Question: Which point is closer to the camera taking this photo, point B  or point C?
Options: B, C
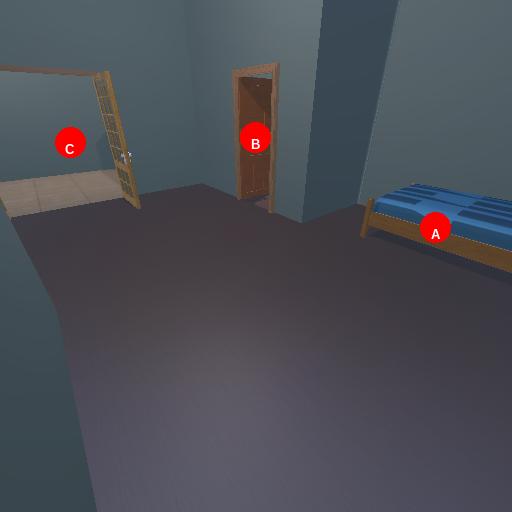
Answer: B